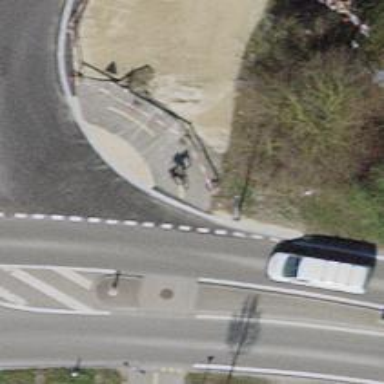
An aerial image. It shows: Road with "give way" sign.